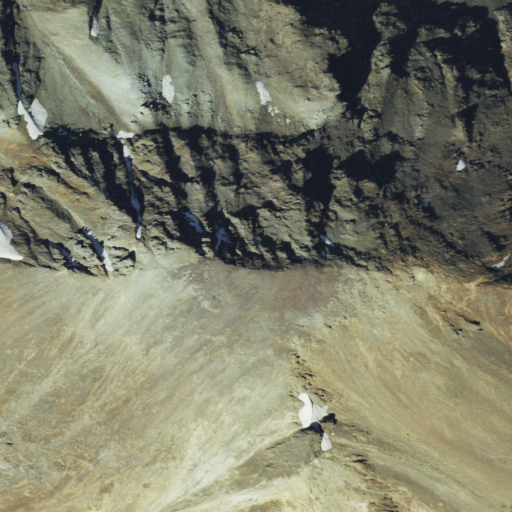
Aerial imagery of mountain in Colorado named Niagara Peak containing only barren land